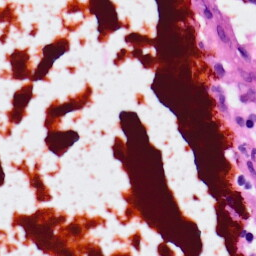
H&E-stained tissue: Lung